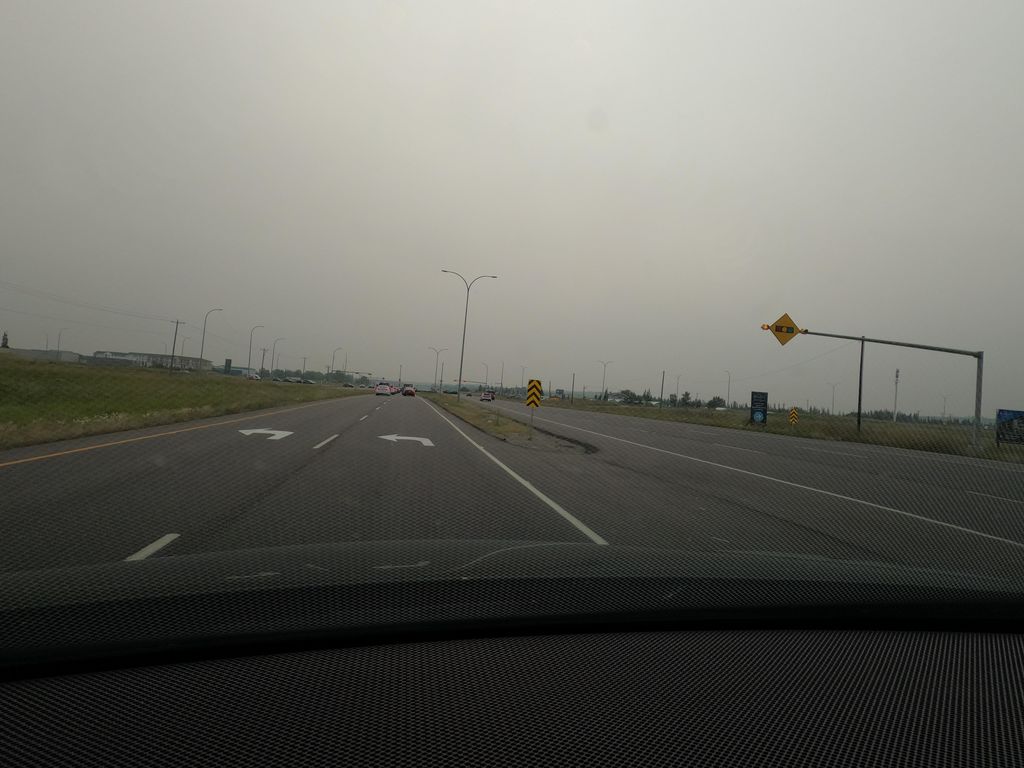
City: calgary